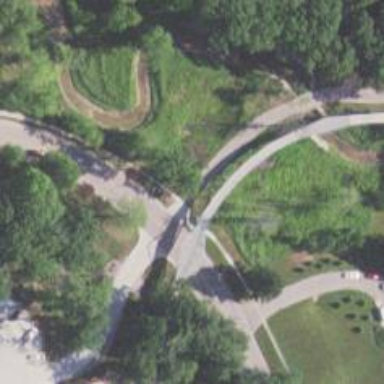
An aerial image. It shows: Footway bridge.